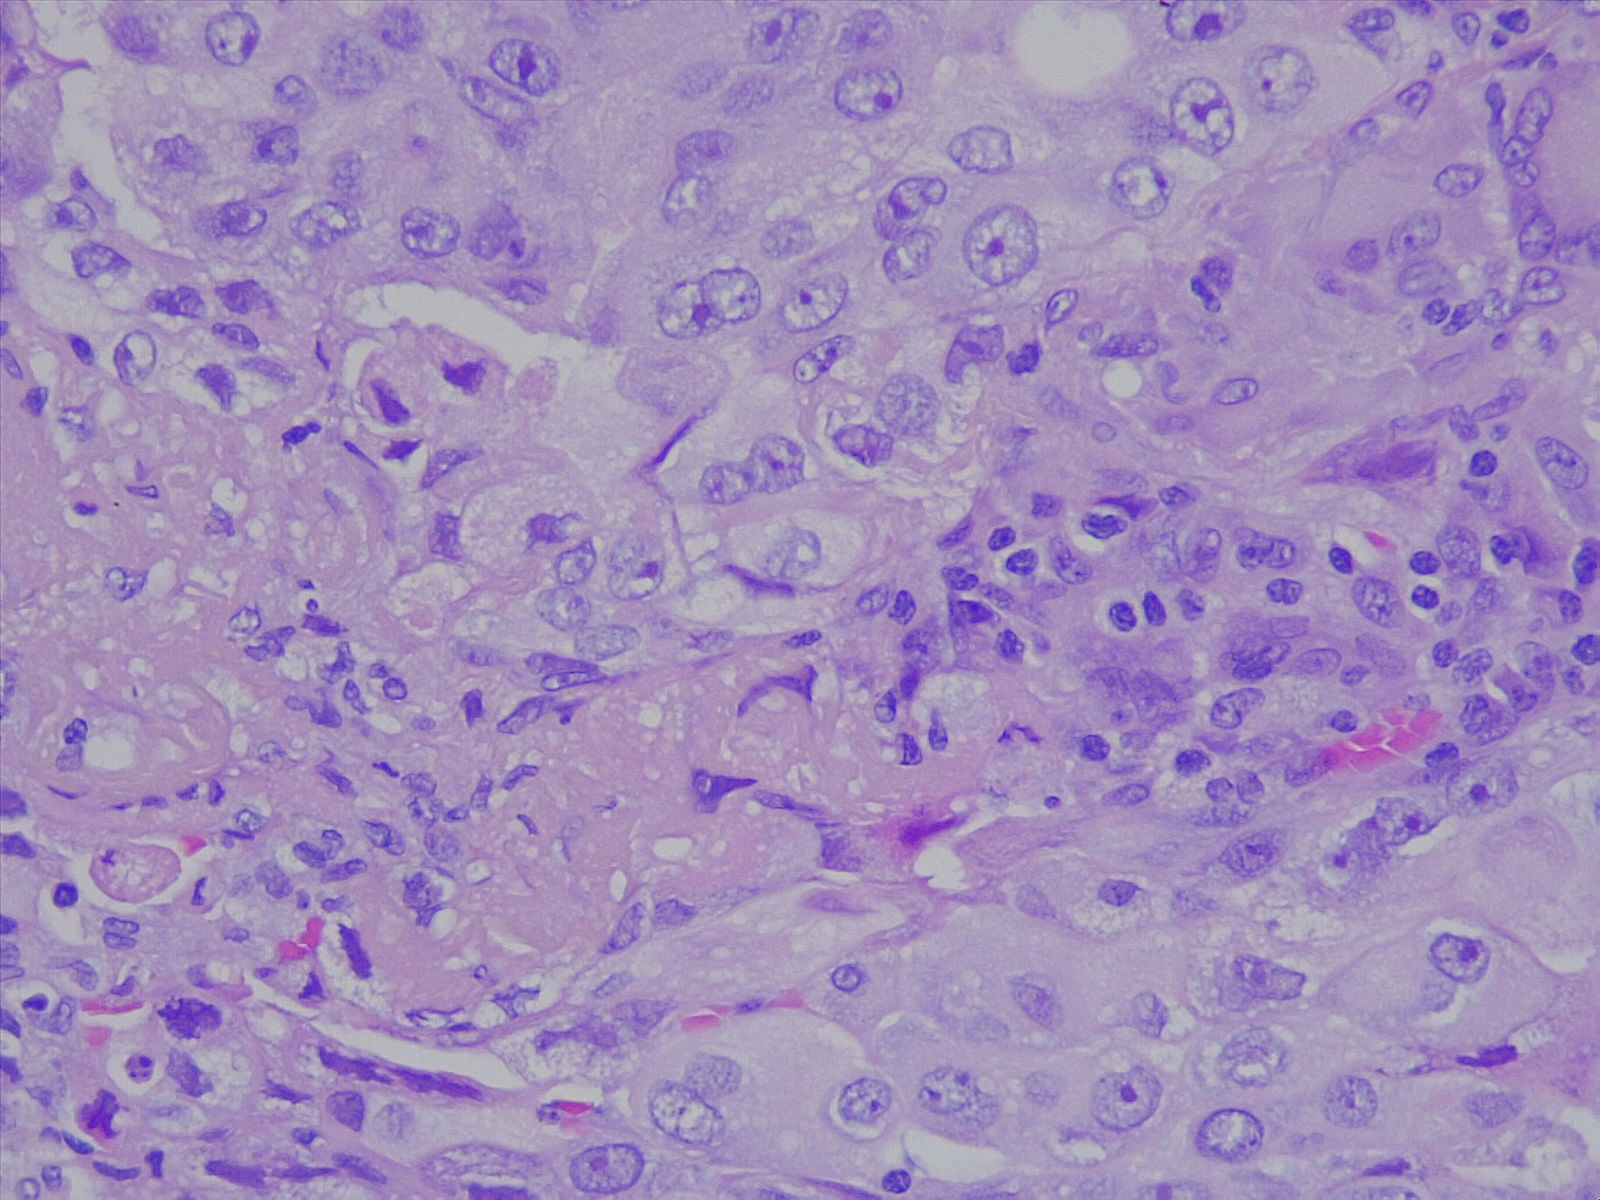
Label: lung adenocarcinoma, moderately differentiated